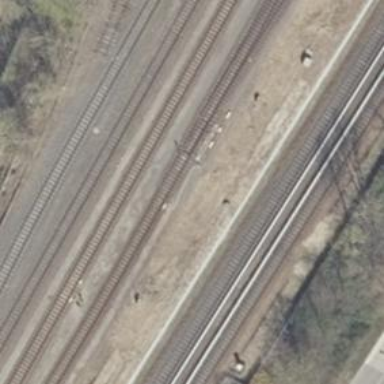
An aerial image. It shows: Railway switch.